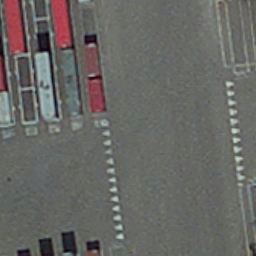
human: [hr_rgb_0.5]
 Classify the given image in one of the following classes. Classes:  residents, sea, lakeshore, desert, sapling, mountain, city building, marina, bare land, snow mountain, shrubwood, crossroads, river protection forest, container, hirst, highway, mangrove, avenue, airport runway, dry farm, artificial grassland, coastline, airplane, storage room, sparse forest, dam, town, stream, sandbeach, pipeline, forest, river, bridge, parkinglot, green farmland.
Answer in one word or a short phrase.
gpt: container